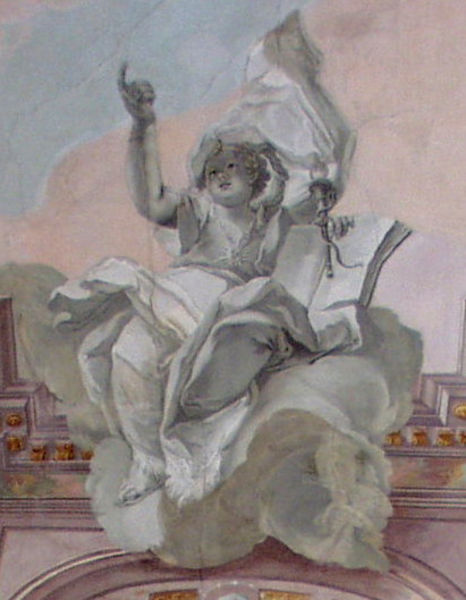
Titel: Maria, Sitz der Weisheit - Sieben Gaben des hl. Geistes (Ausschnitt)
Künstler: Johann Anwander
Standort: Dillingen
Institution: Goldener Saal
Schlagwörter: blau, feuer, fuß, gemälde, hand, himmel, schatten, weiß, wolken, gelb, sitzen, ausschnitt, bewegung, finger, frau, geste, grau, kleid, marmor, mund, pastell, schwarz, blüte, gürtel, rose, tuch, wolke, malerei, wand, architektur, arm, arme, augen, barock, falten, gesicht, wind, kirche, sonne, figur, gewand, gold, stoff, decke, kind, dekolletee, locken, rokoko, rosa, fliegen, engel, putte, putto, hellblau, taille, bein, bogen, perspektive, kette, farbe, lila, violett, grisaille, weiblich, zeigefinger, detail, gris, portrait, yeux, wandmalerei, kerze, stuck, junge, zeigen, gestalt, italie, flamme, buch, balustrade, schweben, blanc, noir, tete, architrav, fries, sims, gesims, untersicht, assis, fingerzeig, drapé, deckengemälde, fresko, deuten, buchseiten, lumière, fackel, ciel, peinture, doigt, main, fresco, robe, amour, bleu, winken, voile, boucles, enfant, zahnschnitt, architecture, mutuli, dessin, ordre, toit, nuage, lecture, mouvement, warnung, église, weisen, force, ange, sculpture, scheinarchitektur, perikope, baton, jésus, deckenfresko, statue, divin, baroque, frontispice, drap, volumen, dieu, pastel, watte, fresque, perspective, bras, salle, vent, clair, plafond, deckenfresco, angelot, bonbon, dillingen, kleine dicke, livre, loi, marbre, nuée, petticoat, scheinhimmel, temple, torah, zahnschintt, bible, doigts, serpent, tissu, décoration, finder, bougeoir, bougie, chandelier, cupidon, pièce, page, cherubin, da vinci, italiaenisch, étoffe, imitation, flambeau, trompe-l'oeil, moulures, égise, technique, torche, caducé, gouttes, caducée, dor2, sentiment, trompe l oeil, camaïeu, devanture, voluptueux, flottant, savoir, draperie, lumi!re